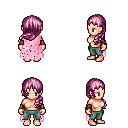
a pixel art fantasy rpg character, female body template, human, light skin, pink tattered cape, teal pants, pink left-swept hairstyle, leather bracers, four views (front, back, left, right), 2x2 character sprite sheet, small pixel art, hard edges, no anti-aliasing